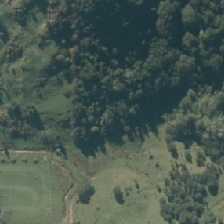
Land cover: indigenous_forest